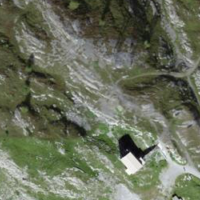
EUNIS habitat code: 23
Species observed at this site:
Aster alpinus
Dryas octopetala
Leontopodium nivale
Anthyllis vulneraria
Arnica montana